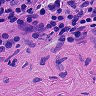
Metastatic tissue present: yes